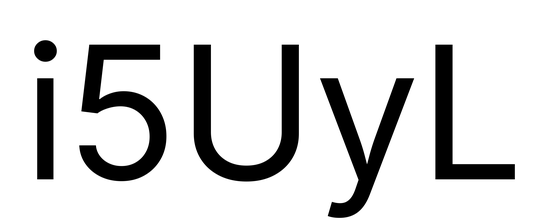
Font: Inter_Regular